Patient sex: M
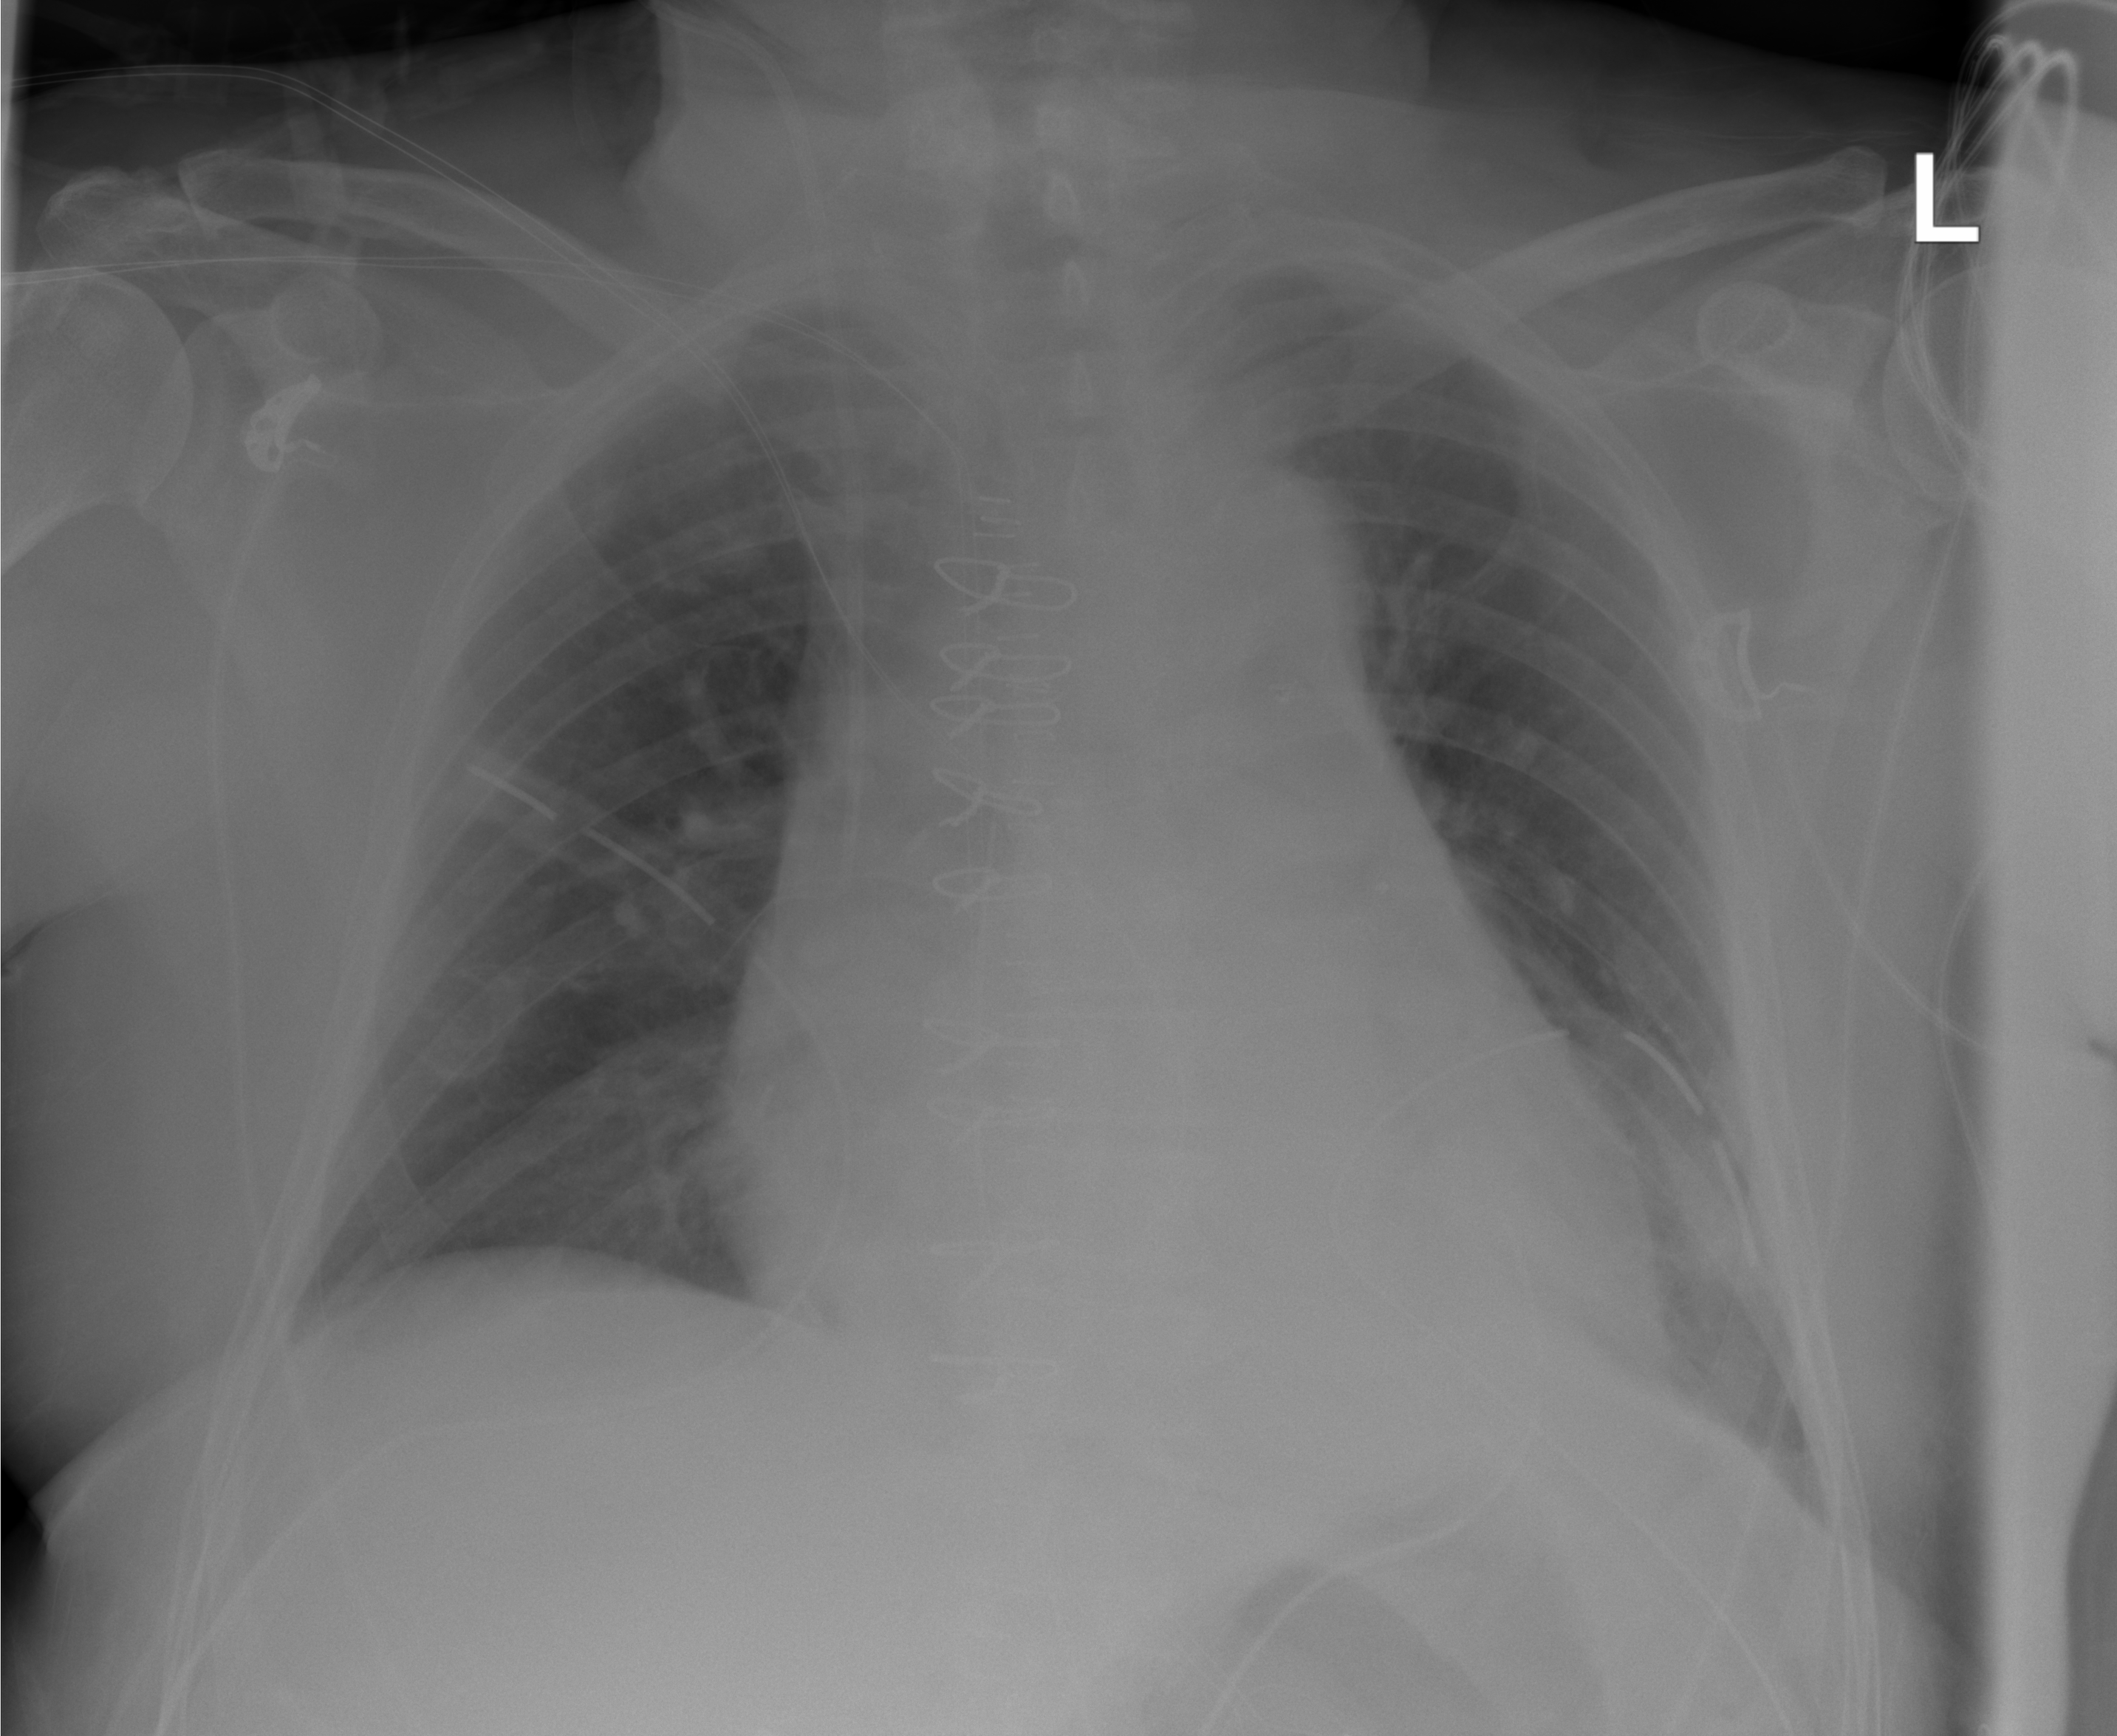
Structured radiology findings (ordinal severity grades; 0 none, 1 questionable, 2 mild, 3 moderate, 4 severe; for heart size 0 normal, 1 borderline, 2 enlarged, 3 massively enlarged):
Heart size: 2
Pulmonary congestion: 0
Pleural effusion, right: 0
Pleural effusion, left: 1
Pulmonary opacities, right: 0
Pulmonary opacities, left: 0
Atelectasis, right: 0
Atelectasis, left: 2